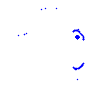
Particle: proton